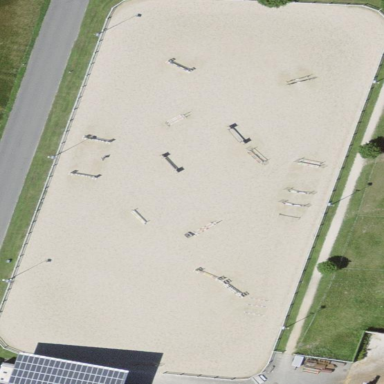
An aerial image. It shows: Equestrian pitch for leisure land sports.